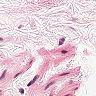
Metastatic tissue present: no